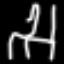
Label: chair